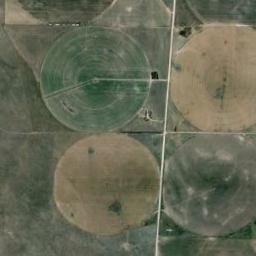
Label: circular_farmland